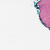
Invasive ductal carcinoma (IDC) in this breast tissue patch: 0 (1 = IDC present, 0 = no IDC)